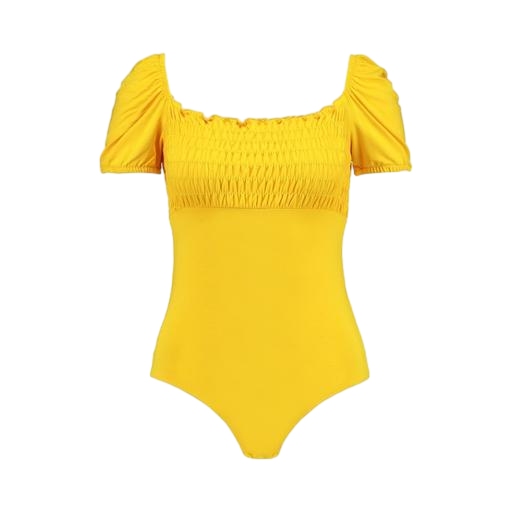
yellow colored and short sleeves, yellow lilou top, yellow skinny-fit stretch polo shirt, white background